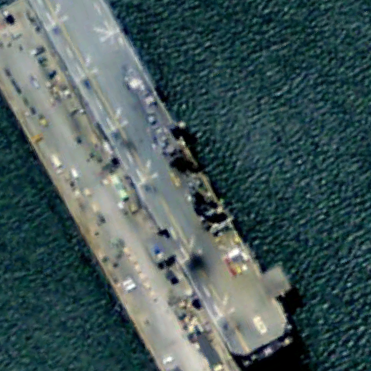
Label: assault